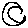
Label: moon